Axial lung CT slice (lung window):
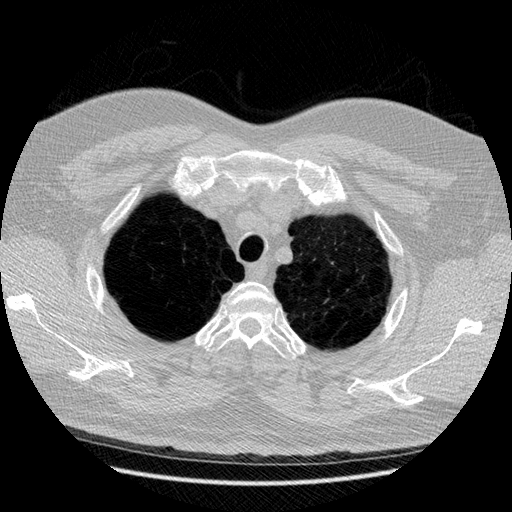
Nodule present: no